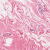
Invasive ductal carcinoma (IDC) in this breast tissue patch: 0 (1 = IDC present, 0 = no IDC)